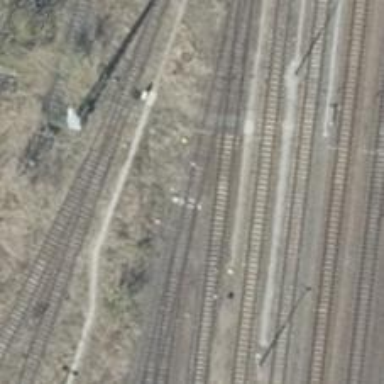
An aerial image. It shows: Railway switch.